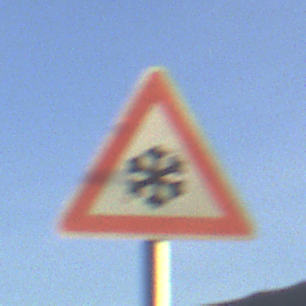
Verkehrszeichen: SchneeOderEisglaette
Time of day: SunriseSunset
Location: Outdoor (Nature)
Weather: PartlyCloudy
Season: NotSpecified
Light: Natural